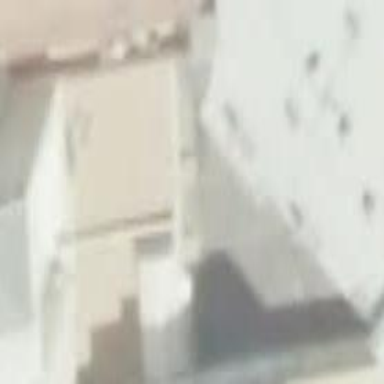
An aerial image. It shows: Part of building.